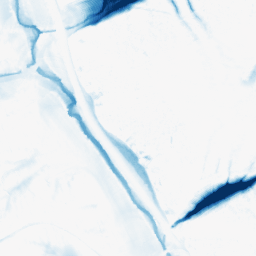
Category: morphological
Decomposition family: morphological
Decomposition parameters: operation: closing
size: 20
Upsampling method: lanczos
Upsampling parameters: scale: 4
Upsampling scale: 4